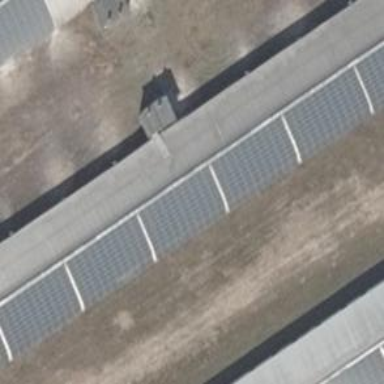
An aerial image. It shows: Solar photovoltaic panel generator producing electricity as small installation.